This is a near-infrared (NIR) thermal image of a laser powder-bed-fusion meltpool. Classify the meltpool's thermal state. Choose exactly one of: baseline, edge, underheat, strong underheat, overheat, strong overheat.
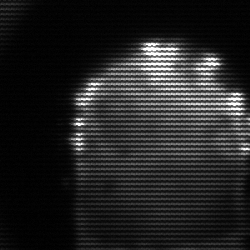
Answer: baseline